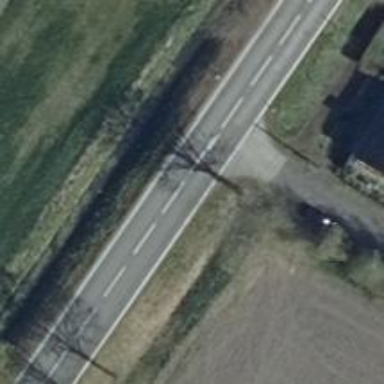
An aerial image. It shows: Secondary road with asphalt surface.